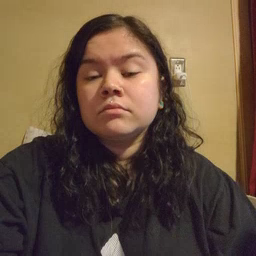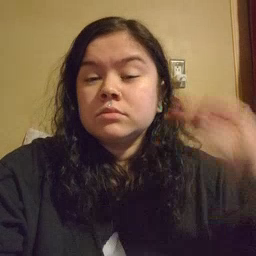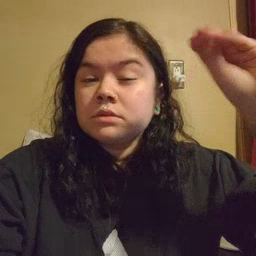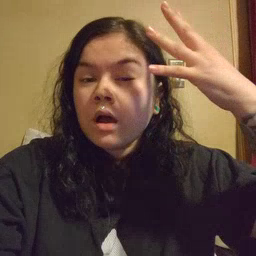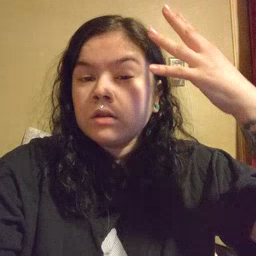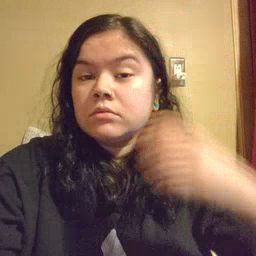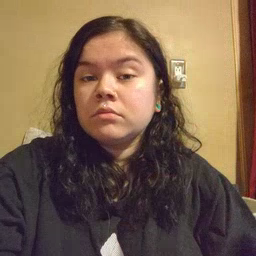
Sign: sun